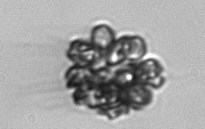
Label: Corymbellus